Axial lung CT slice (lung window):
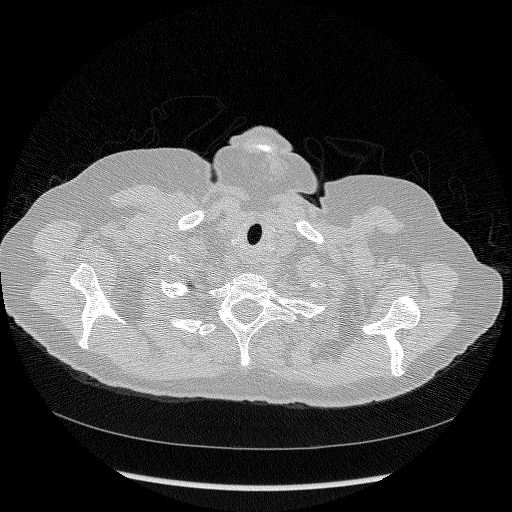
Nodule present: no